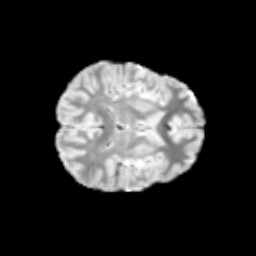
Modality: T2w
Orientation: axial
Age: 10
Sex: male
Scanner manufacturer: siemens
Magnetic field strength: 3 T
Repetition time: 3.8 s
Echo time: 0.07 s